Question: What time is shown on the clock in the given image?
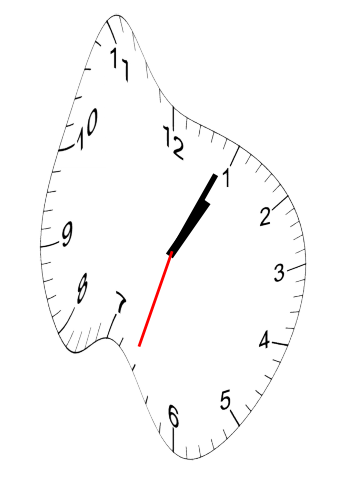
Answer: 01:04:33